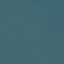
Label: SeaLake